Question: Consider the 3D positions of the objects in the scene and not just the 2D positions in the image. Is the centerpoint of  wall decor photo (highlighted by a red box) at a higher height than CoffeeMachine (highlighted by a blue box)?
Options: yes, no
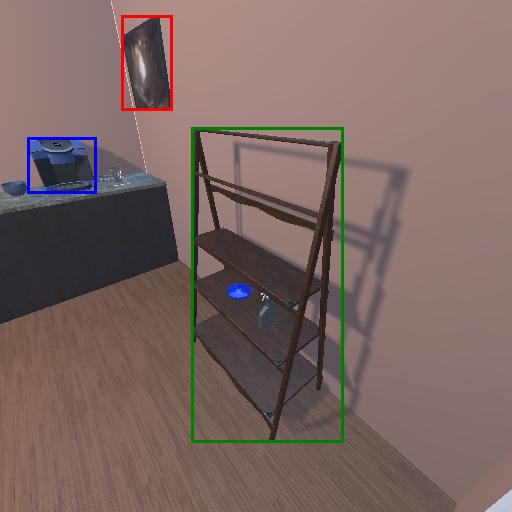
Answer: yes